Question: I am using Lazy with groups of many (> 200) images. The html code for the images is built after many asyncrounous functions are called (a promise is activated when everything is ready).
Lazy seems to work , the first images are loaded when scrolling, but sometimes only the images till a certain number are loaded, the following ones remain without loading.
This happens particularly in a leaflet popup: only the first lines of images below the visible part are loaded when scrolling, the other are never loaded.
It happens in both chromium and firefox

Apparently the number of images which are loaded is tied to the value of the 'threshold' Lazy parameter.
My Lazy's invocation:
'''
$(function() {
$(selector).Lazy(
{
autoDestroy: true,
chainable: false,
threshold: 20
}
);
});
'''
The code of one image worked out by Lazy but not loaded:
'''
<div id="popup-img-_f-diocesi-eventi_giun-ingresso_giun_virgo_potens_2019--ingresso_giun_virgo_potens_2019-02-23-17_00_05_jpg_1556911864" class="thumb-and-caption-container popup-img-00444311103666667-000885614966666667" style="width: 250px; margin-right: 7.5px; margin-bottom: 7.5px;">
<div class="thumb-container" style="width: 250px; height: 250px;">
<span class="helper"></span>
<img title="albums/Diocesi/Eventi Giun/Ingresso Giun Virgo Potens 2019/Ingresso Giun Virgo Potens 2019-02-23--17.00.05.jpg" alt="Ingresso Giun Virgo Potens 2019-02-23--17.00.05" data-src="cache/08/1/diocesi-eventi_giun-ingresso_giun_virgo_potens_2019-ingresso_giun_virgo_potens_2019-02-23-17.00.05.jpg-250ts.jpg" src="data:image/gif;base64,R0lGODlhAQABAIAAAP///wAAACH5BAEAAAAALAAAAAABAAEAAAICRAEAOw==" class="lazyload-popup-media thumbnail" height="250" width="250" mediahash="#!/_f-diocesi-eventi_giun-ingresso_giun_virgo_potens_2019/ingresso_giun_virgo_potens_2019-02-23-17.00.05.jpg" style="width: 250px; height: 250px;">
</div>
<div class="media-caption">Ingresso</div>
</div>
'''
the src attribute remains with the default Lazy's 1px x 1px gif.
No error is shown in the console.
The weird thing it then that, pressing twice f12, i.e. opening and closing the developer tools, the images are loaded.
I cannot make a jsfiddle, but I can show the issue:
- <URL>- -
A popup with many images is shown, scrolling you see the thumbnail that are not loaded, and you get them loaded hitting twice F12.
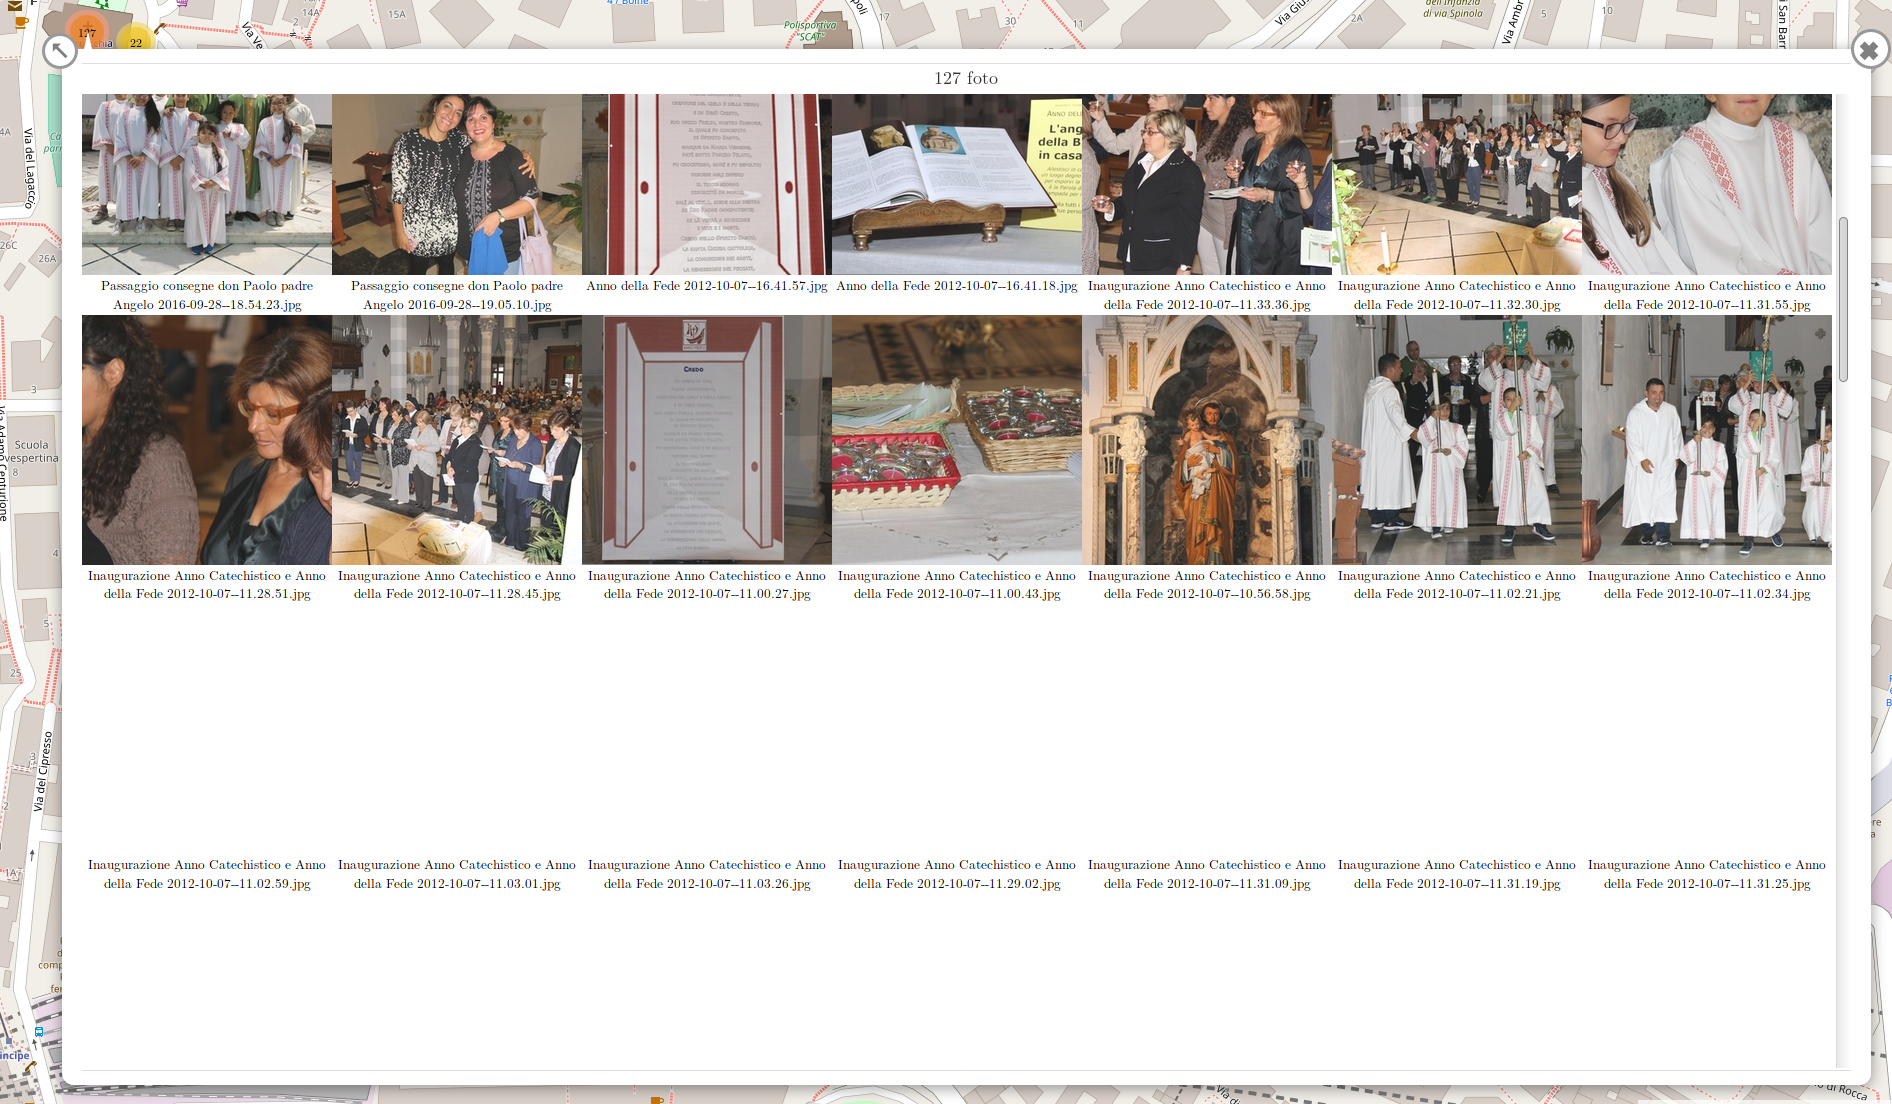
Answer: You should add an 'appendScroll' to your Lazy invocation, as explained in <URL>.
So add 'appendScroll: $('#popup-images-wrapper')' to your config - or whatever the selector of your scroll box is.
The thing is: by default Lazy listens to the scroll event of 'window', but in your case nothing scrolls on 'window', since you are on a fullscreen map. So you have to tell on which element Lazy should listen for scroll events.